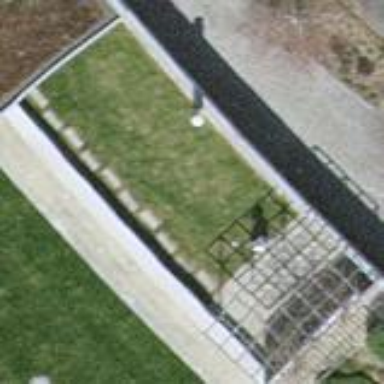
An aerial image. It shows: View of roof of building.